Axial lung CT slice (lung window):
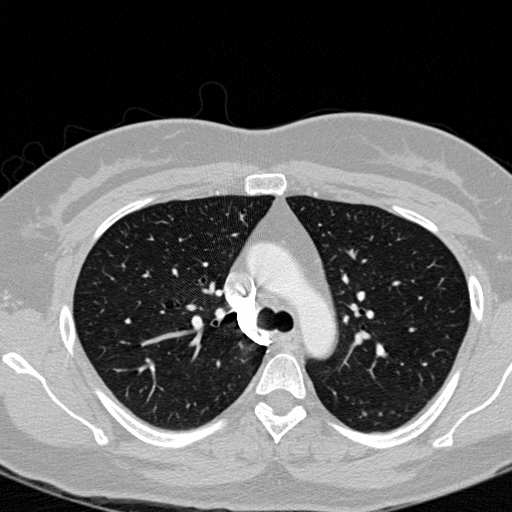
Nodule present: no